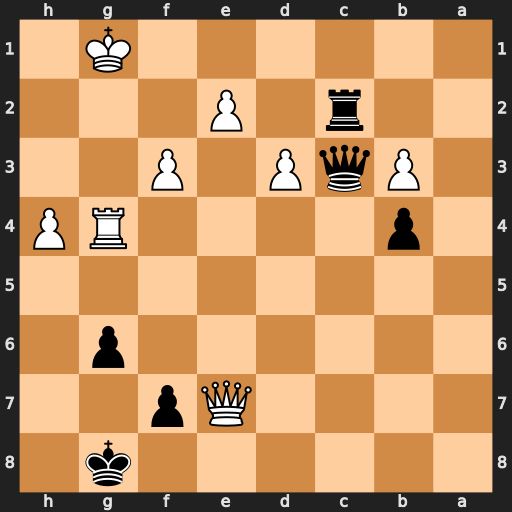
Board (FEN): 6k1/4Qp2/6p1/8/1p4RP/1PqP1P2/2r1P3/6K1
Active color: b
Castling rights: -
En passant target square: -
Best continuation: Qe1+ Kg2 Rxe2+ Qxe2 Qxe2+